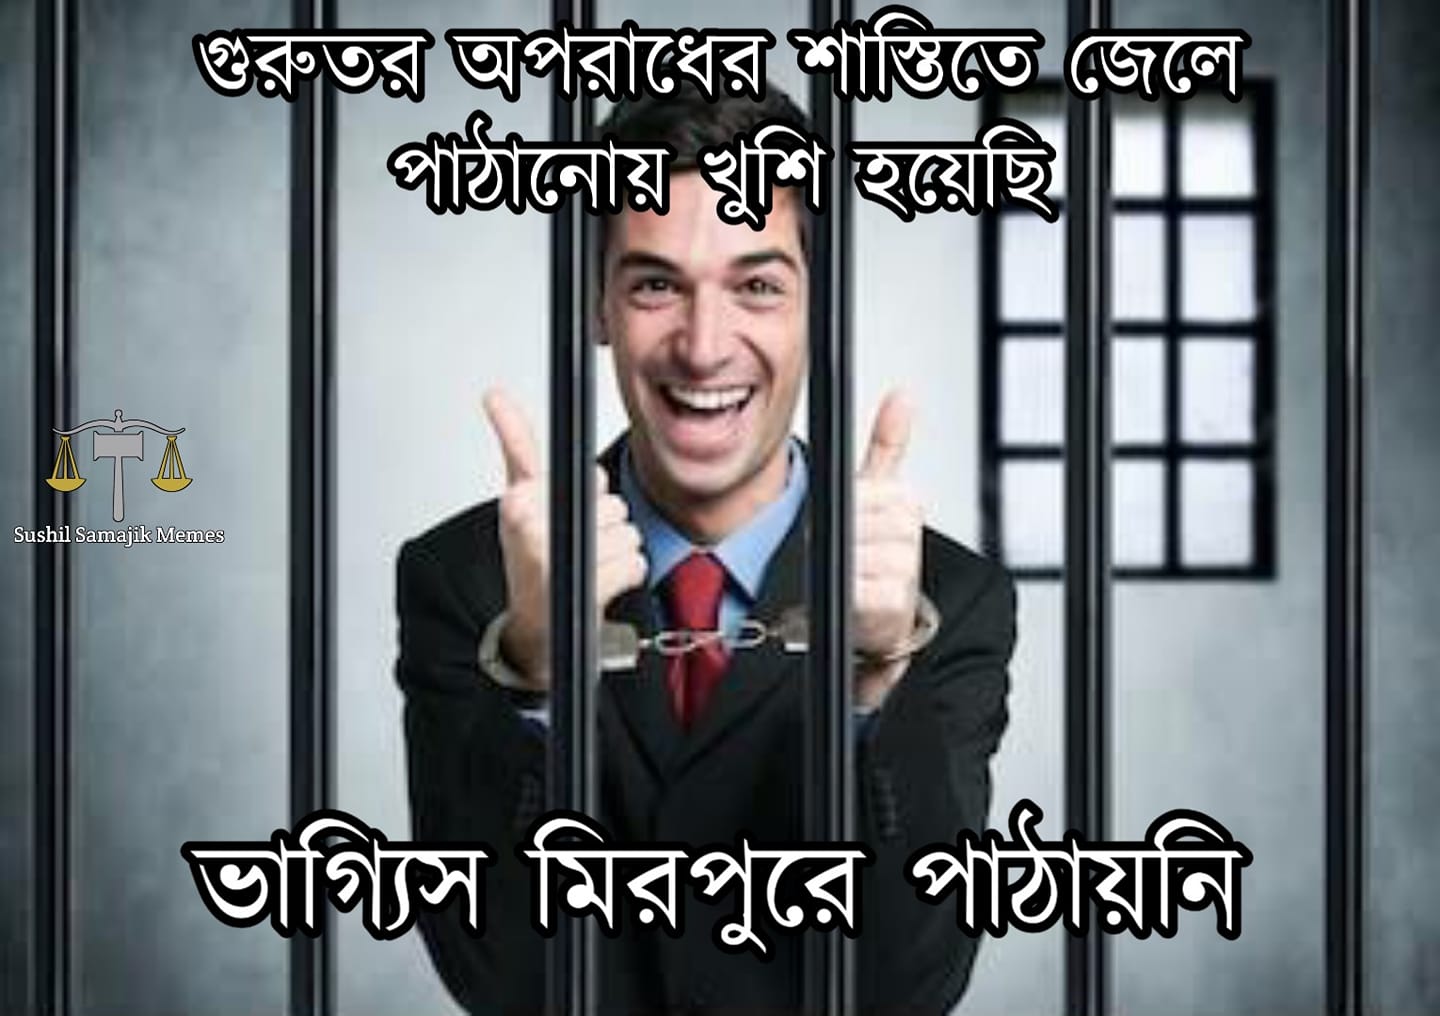
Caption: গুরুতর অপরাধের শাস্তিতে জেলে পাঠানোয় খুশি হয়েছি     ভাগ্যিস মিরপুরে পাঠায়নি
Label: non-hate